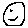
Label: smiley face